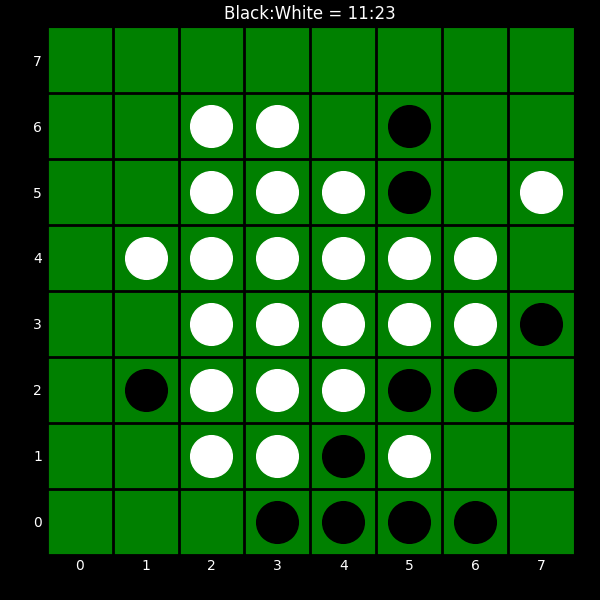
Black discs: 11
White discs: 23